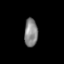
Tissue: skin
Cell type: T cells
Senescence score: 0.6878
Nuclear area (px): 372
Mean DAPI intensity: 133.142